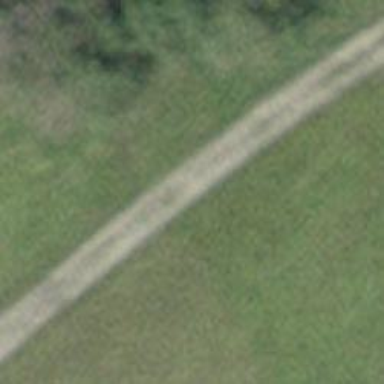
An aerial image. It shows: Sandy track with grade2 tracktype.